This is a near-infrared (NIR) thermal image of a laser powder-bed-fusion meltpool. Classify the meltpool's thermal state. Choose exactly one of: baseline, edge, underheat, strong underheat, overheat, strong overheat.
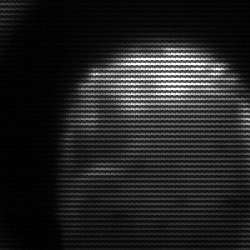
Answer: edge